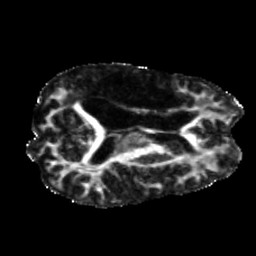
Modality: FA
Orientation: axial
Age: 41
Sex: male
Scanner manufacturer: siemens
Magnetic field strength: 3 T
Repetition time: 5.25 s
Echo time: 0.08 s